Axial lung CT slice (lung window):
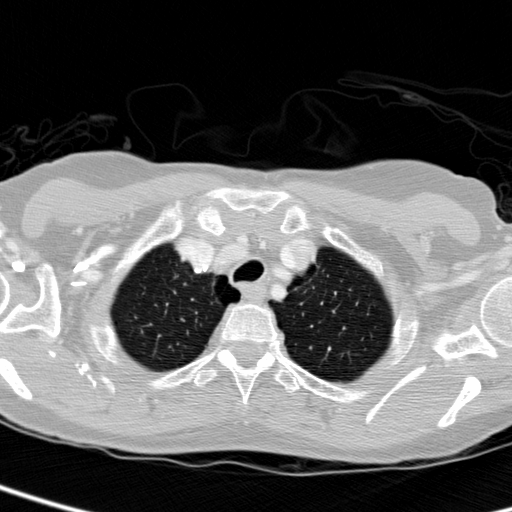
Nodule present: no